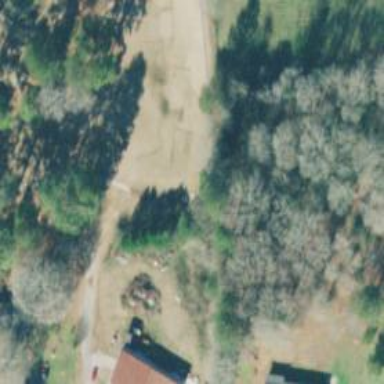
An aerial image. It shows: Footway that serves as golf path.